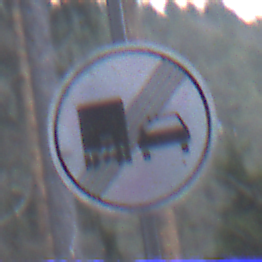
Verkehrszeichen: EndeUeberholverbotKraftfahrzeuge
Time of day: MorningAfternoon
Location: Outdoor (Nature)
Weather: Overcast
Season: Winter
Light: Natural